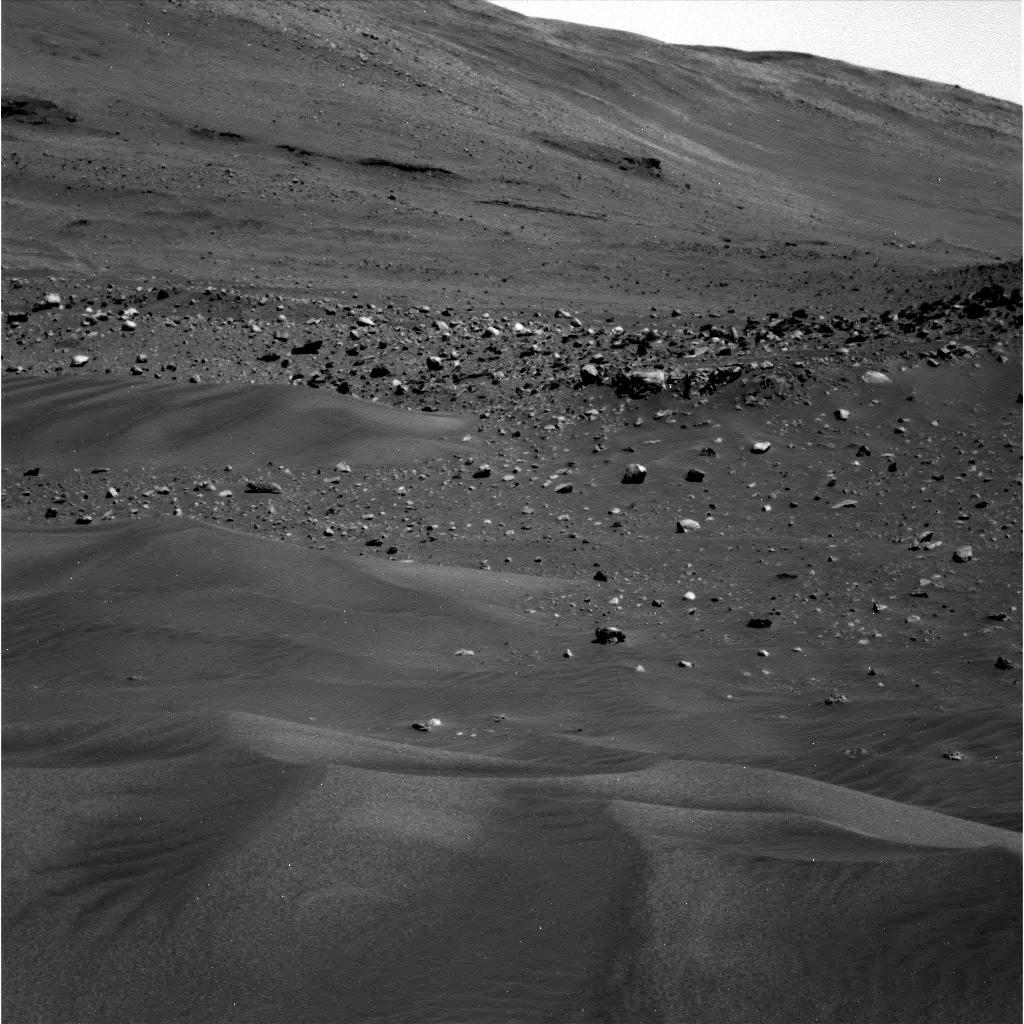
Terrain classes present: Gravel / Sand / Soil, Rock, Shadow